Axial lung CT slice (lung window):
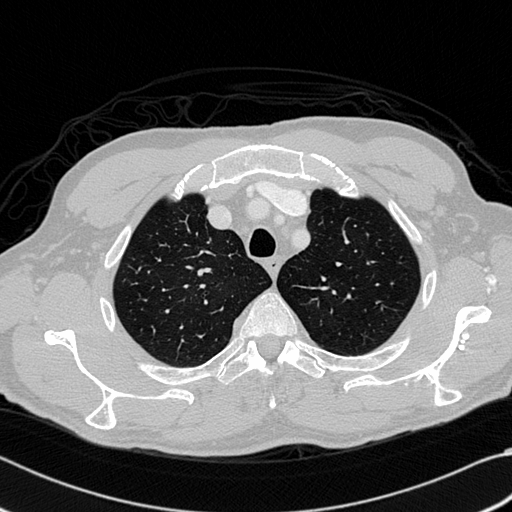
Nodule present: no